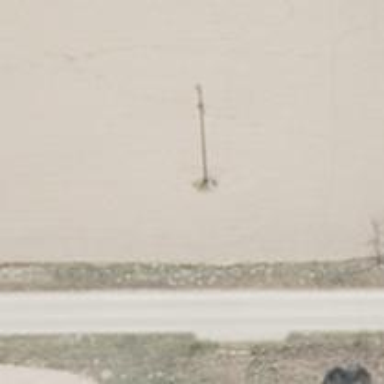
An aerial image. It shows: Power pole.